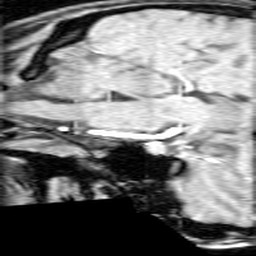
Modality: angio
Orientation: sagittal
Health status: ill
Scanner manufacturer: siemens
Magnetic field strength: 1.5 T
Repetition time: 0.039 s
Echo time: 0.00502 s